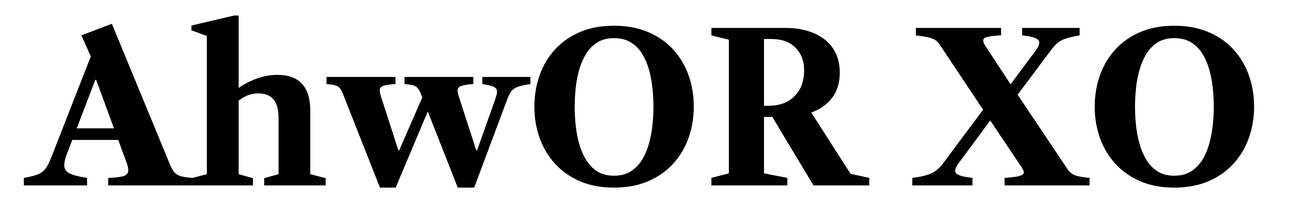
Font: LibreCaslonText_Bold